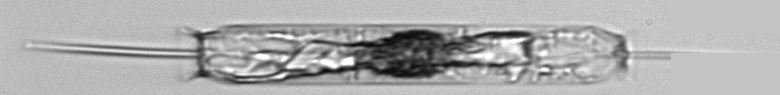
Label: Ditylum_brightwellii